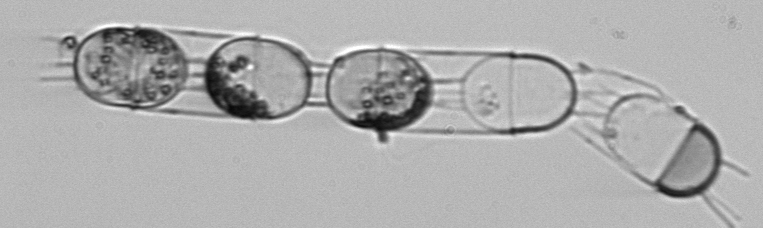
Label: Stephanopyxis